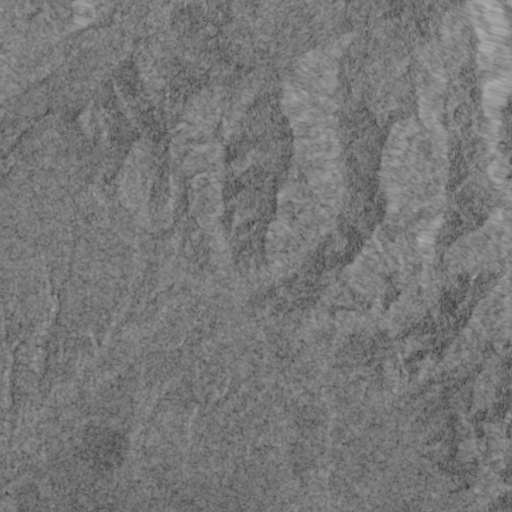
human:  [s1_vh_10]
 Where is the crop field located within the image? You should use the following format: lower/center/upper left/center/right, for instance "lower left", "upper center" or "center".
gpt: The crop field is located in the left of the image.
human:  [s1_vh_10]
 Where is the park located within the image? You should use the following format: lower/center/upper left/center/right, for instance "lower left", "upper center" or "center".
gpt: The park is located in the upper left of the image.
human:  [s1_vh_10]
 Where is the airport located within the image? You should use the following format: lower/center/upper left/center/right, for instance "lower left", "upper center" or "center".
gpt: There is no airport in the image.

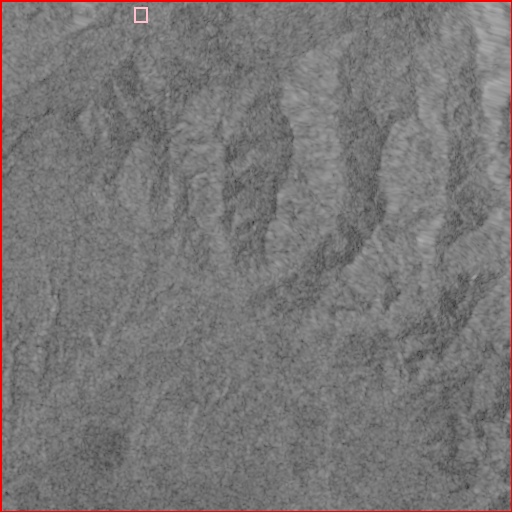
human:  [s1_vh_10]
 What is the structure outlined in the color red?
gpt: The structure outlined in red is a crop field.
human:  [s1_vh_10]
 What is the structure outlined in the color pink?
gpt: The structure outlined in pink is a park.
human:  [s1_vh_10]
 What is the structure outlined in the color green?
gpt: There is no green outline.